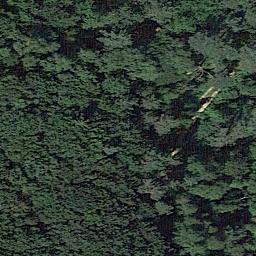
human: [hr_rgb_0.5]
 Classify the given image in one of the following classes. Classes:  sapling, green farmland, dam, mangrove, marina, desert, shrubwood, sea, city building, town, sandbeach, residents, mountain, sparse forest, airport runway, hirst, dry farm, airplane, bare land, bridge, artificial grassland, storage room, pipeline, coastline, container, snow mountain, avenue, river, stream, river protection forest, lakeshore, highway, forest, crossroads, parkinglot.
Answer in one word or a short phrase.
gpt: forest